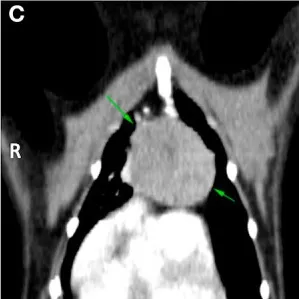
(C) Dorsal reconstruction contrast enhanced computed tomography image of the thorax showing the thymoma (green arrows).
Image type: radiology (ct)